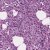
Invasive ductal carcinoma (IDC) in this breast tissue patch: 1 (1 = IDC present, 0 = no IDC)